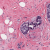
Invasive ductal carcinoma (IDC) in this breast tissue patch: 1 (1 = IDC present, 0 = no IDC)